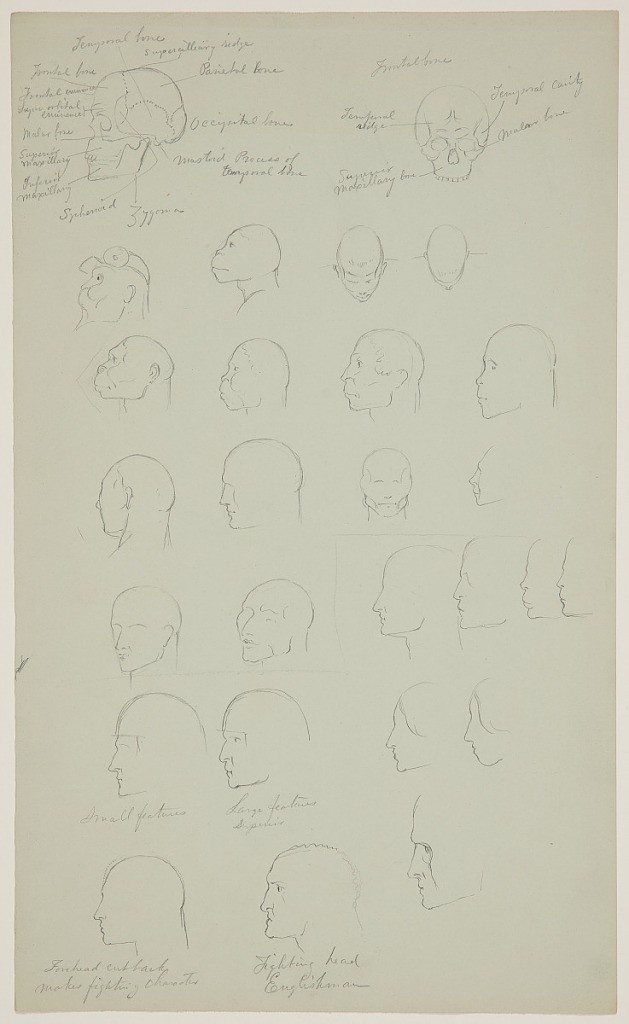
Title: Anatomical Sketches of Heads
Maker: Frederic Edwin Church, American, 1826–1900
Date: probably 1865–1875
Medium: Graphite on gray-green wove paper
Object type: Drawing
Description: Figures sketches of showing twenty-seven views of human (and possibly other) heads in sequential rows. At upper left, the human skull is shown in left profile with its various parts labeled in detail. Beside it at upper right, another human skull is viewed frontally without a jaw. At upper center three rows of four heads are visible: the upper two rows seem to show a progression from a chimpanzee-like head to that of a human or homo sapiens. All heads in the upper two rows face to the left, excepting the two at upper right, which are viewed from above. At center, another row of four heads is shown--the head at far left is viewed obliquely from the rear, while the head second from the right is shown frontally. Below these at left, two faces are viewed obliquely from the front, while beside them at right, four outlines of faces in left profile are rendered in sequence. At lower right, three other faces are sketched in left profile, while at lower left, four heads are also shown in left profile, the two bottommost being described as those of a fighter (aligning with pseudo-scientific phrenological analyses of heads and skulls popular in the 19th century).

Verso: Figures sketches showing anatomical views of human arms, shoulders, and chests. In the upper left corner, a view of the anatomy of the chest and lungs is shown above two views of arm bones--the rightmost bent and shown in left profile. At upper right, a head is shown frontally above a partial sketch of chest muscles. At center right, a male torso is outlined beside an anatomical drawing of an upturned and bent arm. At lower right, two sketches of a partially extended arm are included--one emphasizing musculature and the other emphasizing skeletal structure. Finally, at lower left, a view of an outstretched arm is included.

Pencil sketches of twenty-seven human heads, predominantly shown sequentially in left profile.